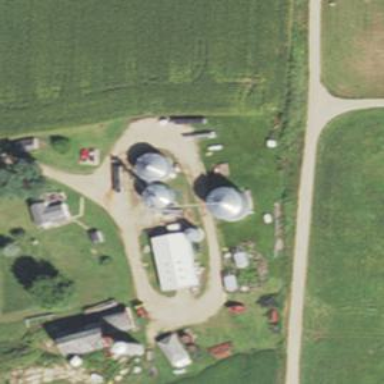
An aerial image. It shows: Silo.